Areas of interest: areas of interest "Commercial service"
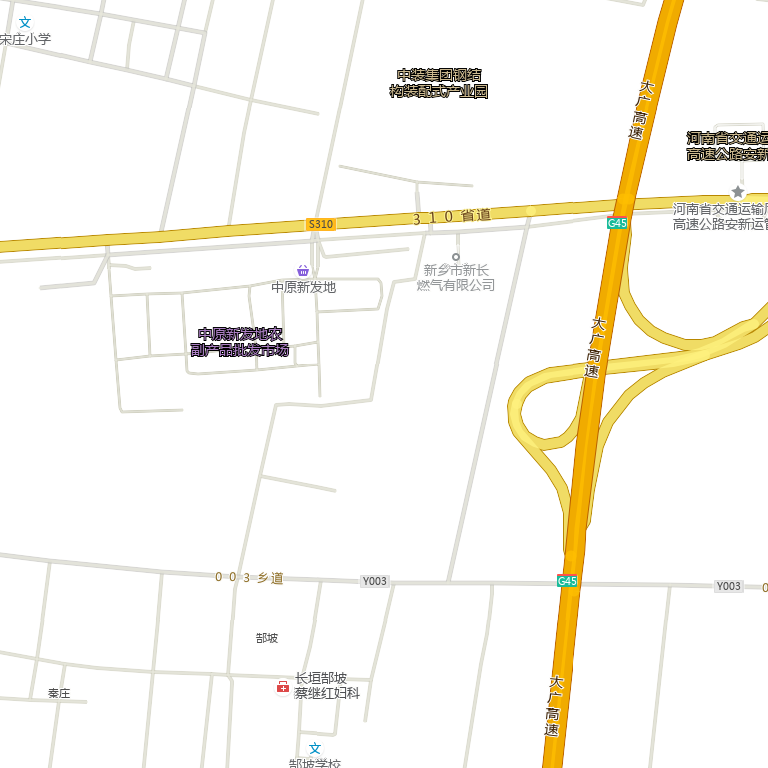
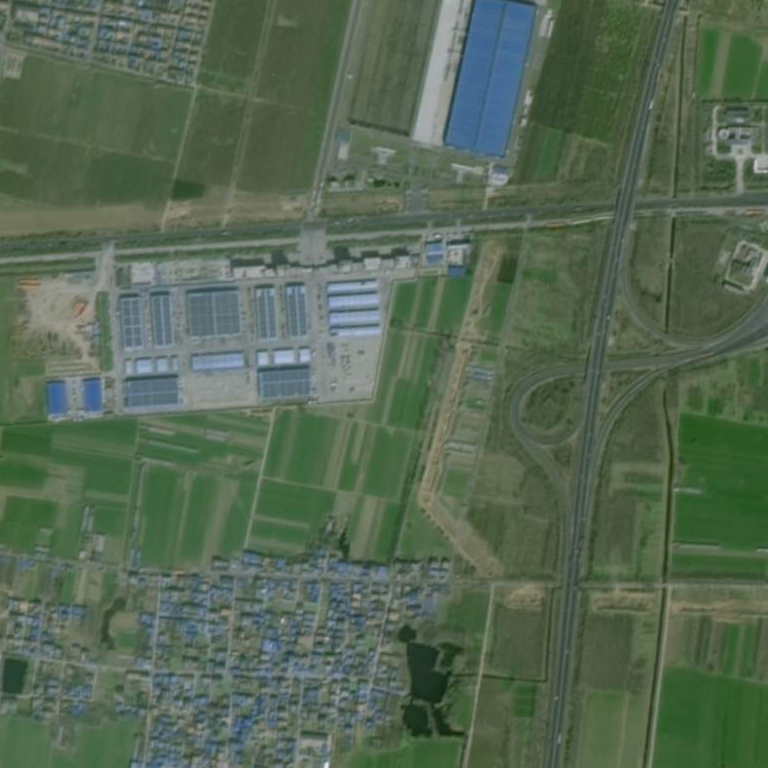